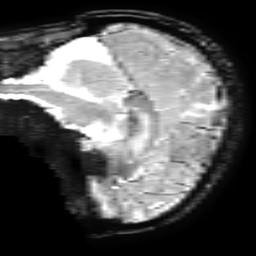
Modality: T2starw
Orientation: sagittal
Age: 24
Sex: male
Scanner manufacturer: ge
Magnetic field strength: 3 T
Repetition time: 0.65 s
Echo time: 0.02 s